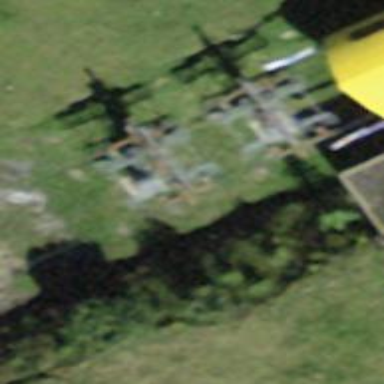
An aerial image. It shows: Pylon used for aerialway.